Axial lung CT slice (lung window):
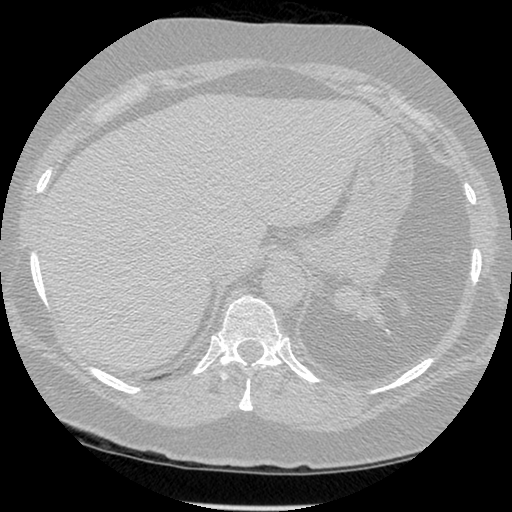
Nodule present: no